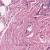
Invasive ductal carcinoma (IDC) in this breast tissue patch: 0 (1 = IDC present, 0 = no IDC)